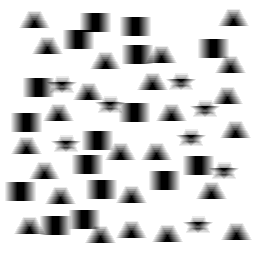
Squares: 16
Triangles: 24
Stars: 8
Total shapes: 48